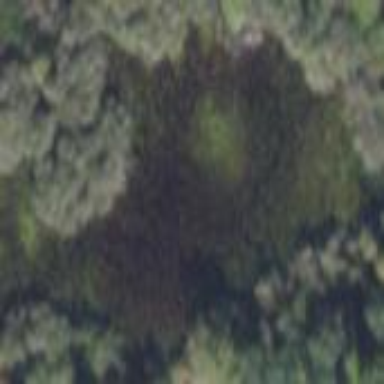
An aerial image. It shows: Marsh wetland.